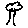
Label: tree